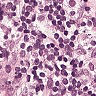
Metastatic tissue present: no